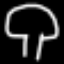
Label: mushroom